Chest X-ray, AP view. Patient: 3 years old, sex F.
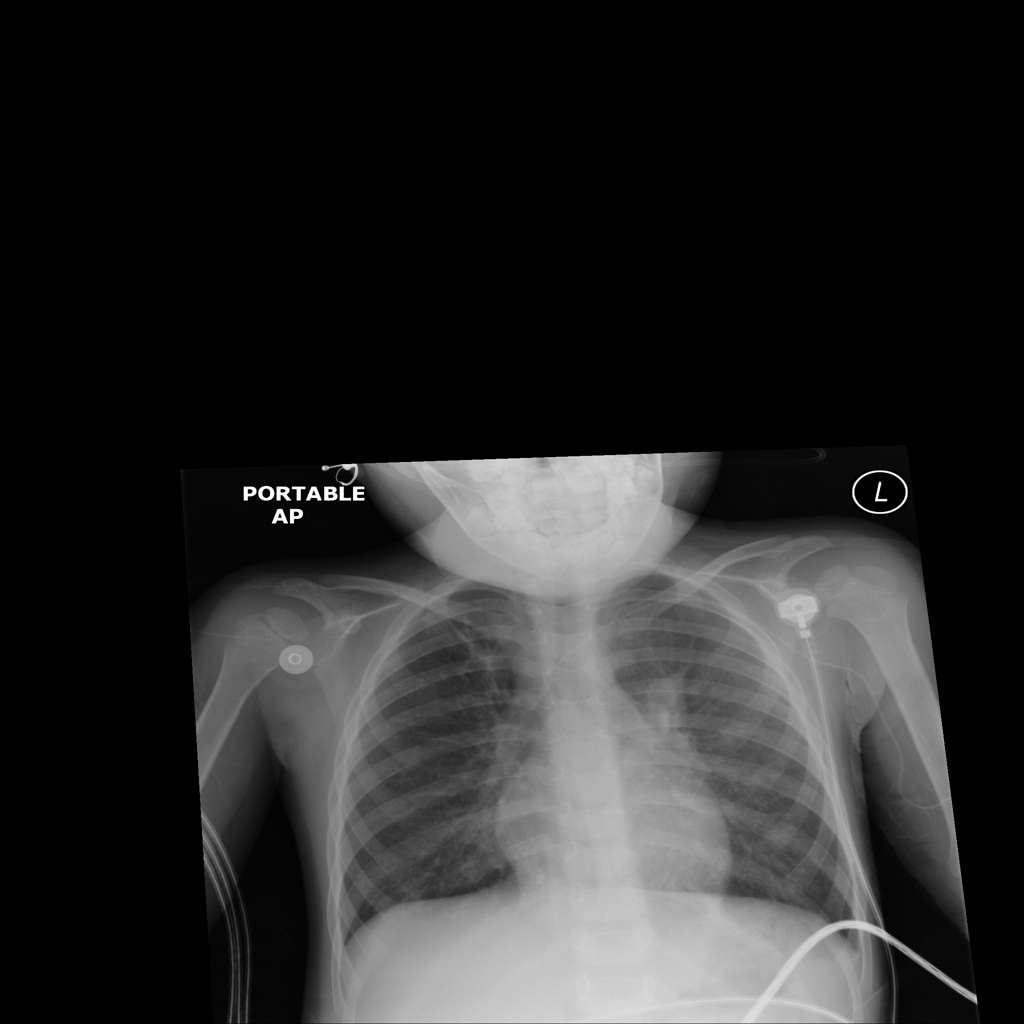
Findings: Atelectasis, Infiltration, Mass